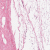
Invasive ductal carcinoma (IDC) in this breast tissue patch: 0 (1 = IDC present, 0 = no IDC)